Question: Is it possible to build such a layout with CSS alone?
I've built this style layout many-a-time using a combination of jQuery and CSS. Calculating the page width and deducting element widths and heights. Re-calculating these widths and heights within the resize event, but it just feels so dirty, and it's not very smooth on mobile devices.

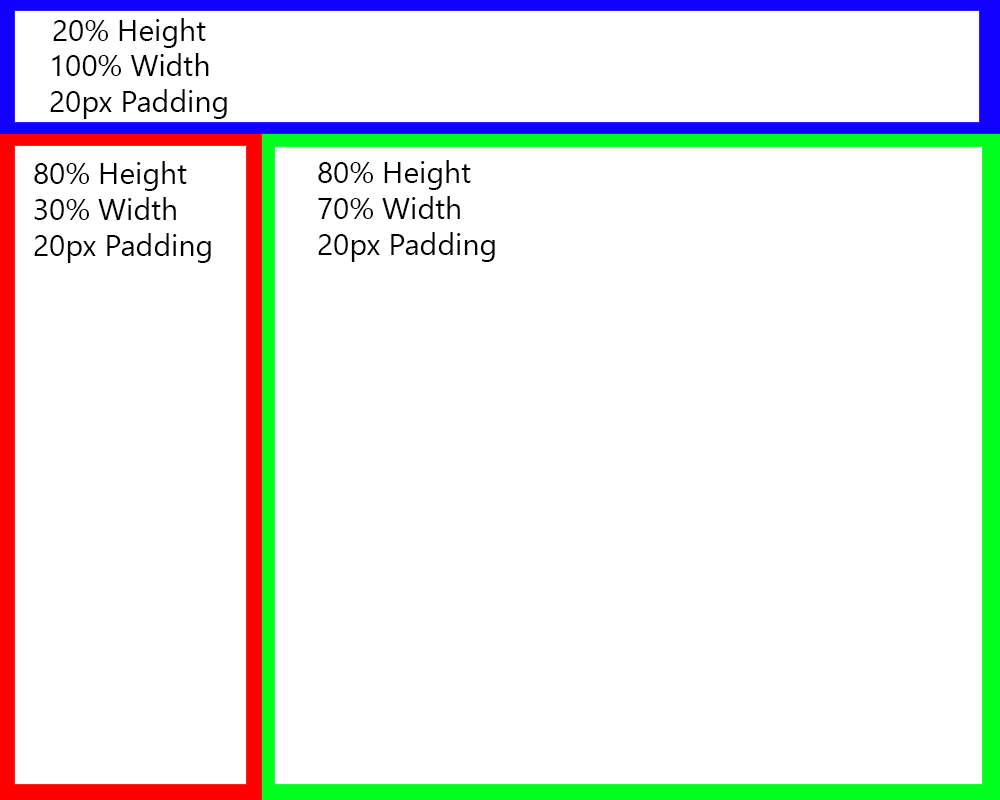
Answer: Try this: (assuming '<div id="box1">', '<div id="box2">', '<div id="box3">')
'''
#box1, #box2, #box3 {
position: fixed;
left:0; top:0; right:0; bottom:0;
padding:20px;
}
#box1 {
bottom:80%; /* 100 - 20 */
border: 5px solid blue;
}
#box2 {
top:20%;
right:70%; /* 100 - 30 */
border: 5px solid red;
}
#box3 {
top:20%;
left:30%;
border: 5px solid lime;
}
'''